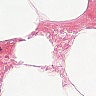
Metastatic tissue present: no